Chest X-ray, AP view. Patient: 31 years old, sex M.
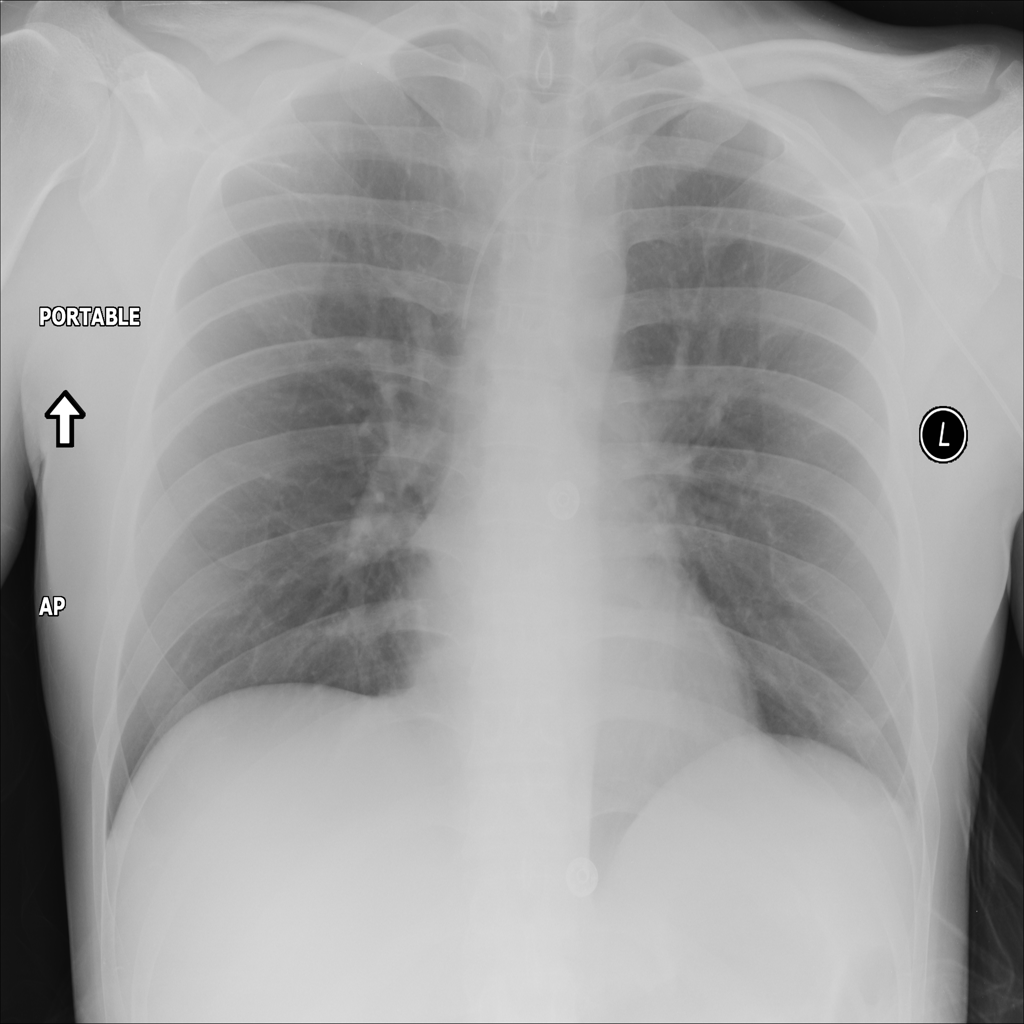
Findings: No Finding